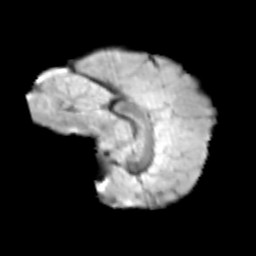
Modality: T2w
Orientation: sagittal
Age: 13
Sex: male
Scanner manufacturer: siemens
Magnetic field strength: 3 T
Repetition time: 3.8 s
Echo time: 0.07 s